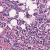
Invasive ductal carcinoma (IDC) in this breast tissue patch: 1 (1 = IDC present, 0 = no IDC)